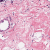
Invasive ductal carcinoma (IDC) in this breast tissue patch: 0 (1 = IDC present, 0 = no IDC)